Interaction volume radius: 5 \u00c5
Interaction volume height: 10 \u00c5
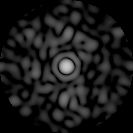
Disorder parameter: 0.8134